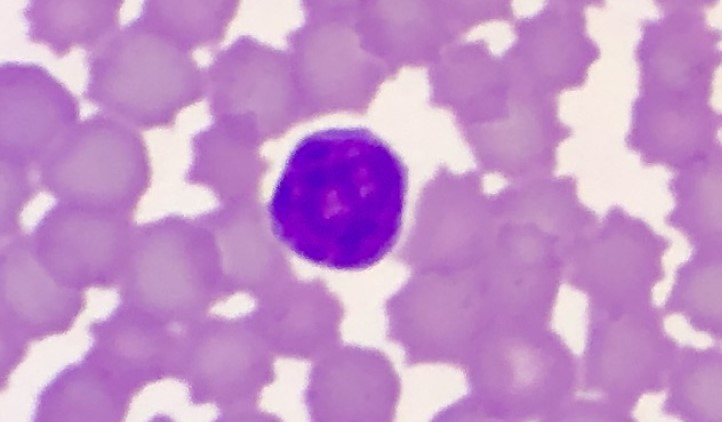
White blood cell type: Lymphocyte